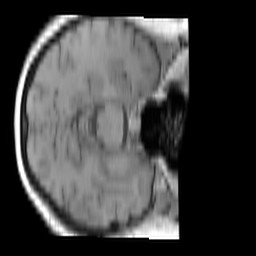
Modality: T1w
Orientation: axial
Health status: ill
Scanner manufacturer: siemens
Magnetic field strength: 3 T
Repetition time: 0.44 s
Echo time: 0.00266 s